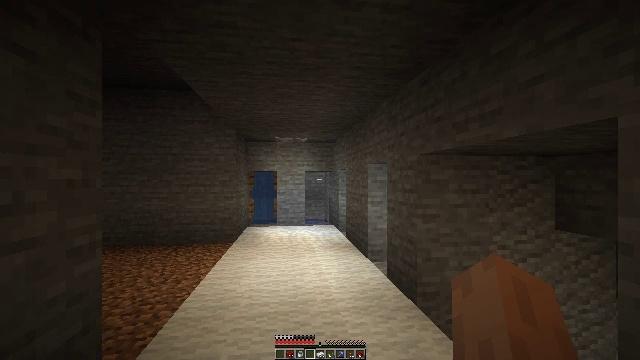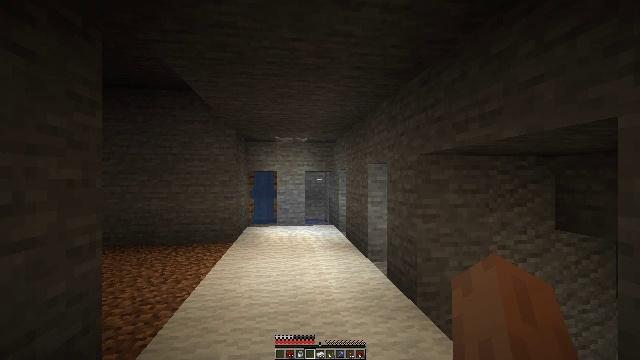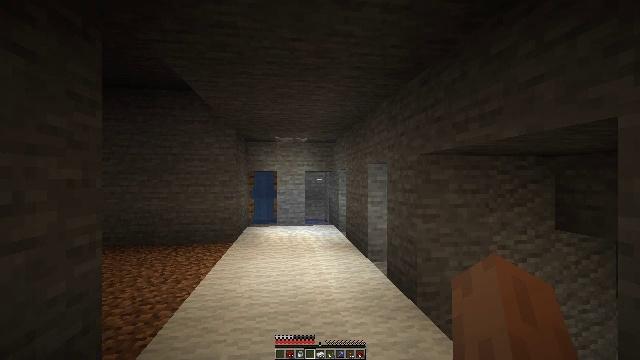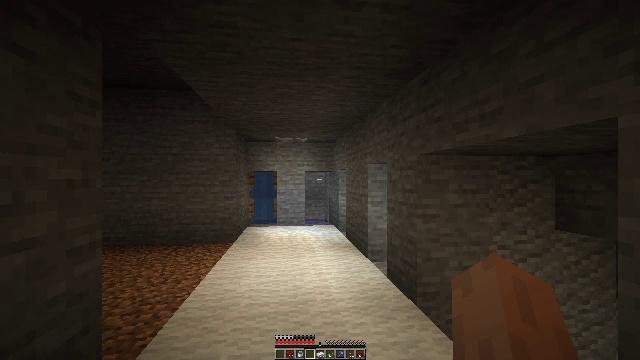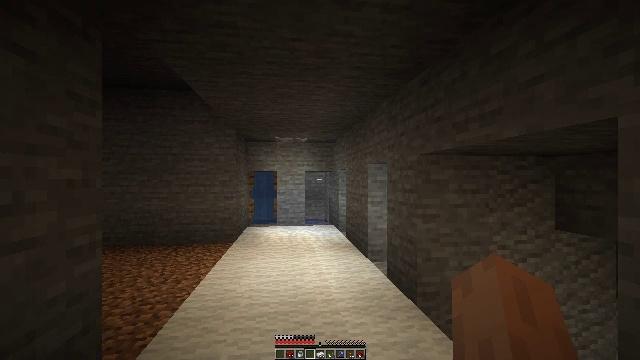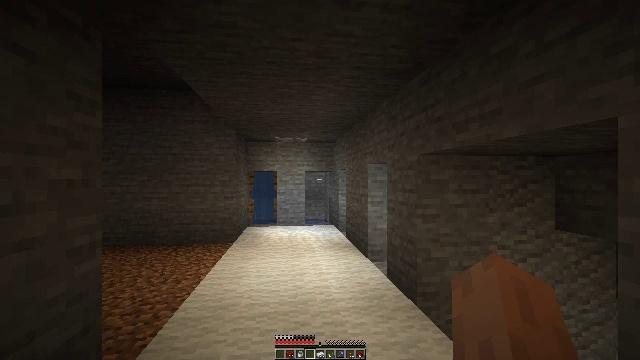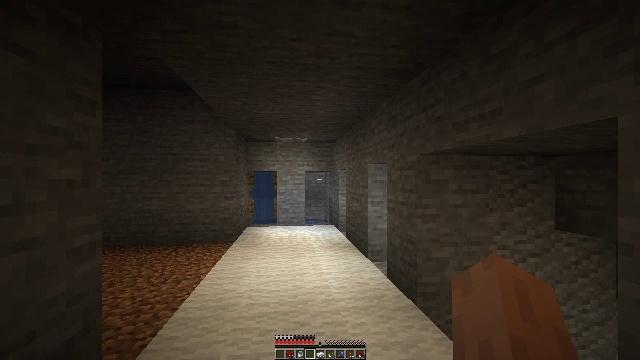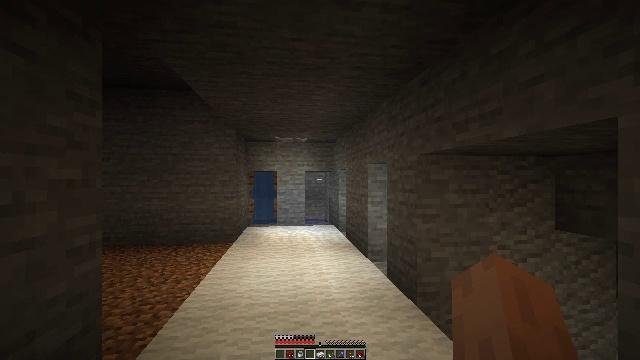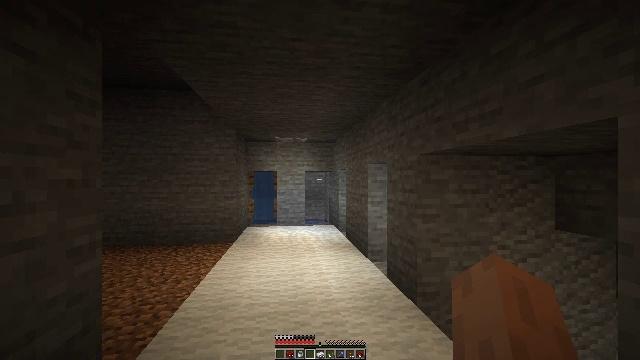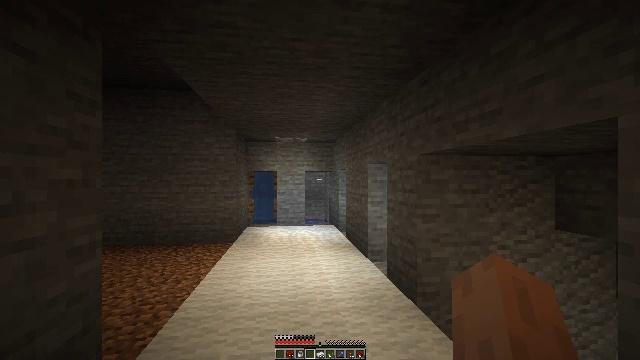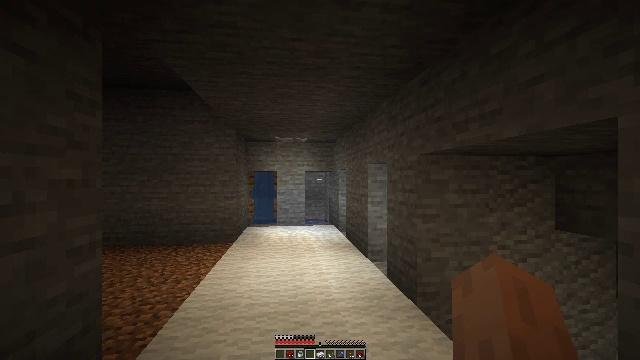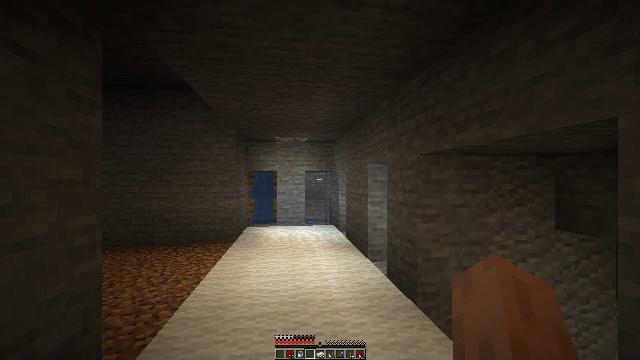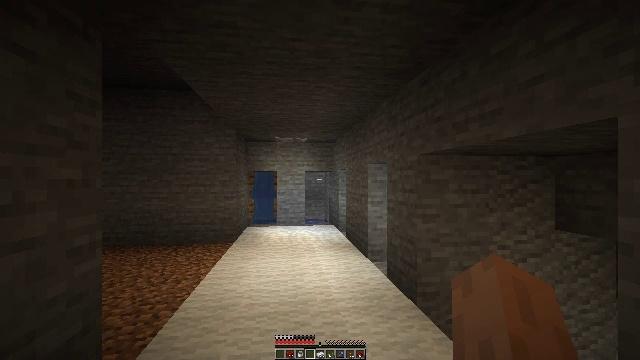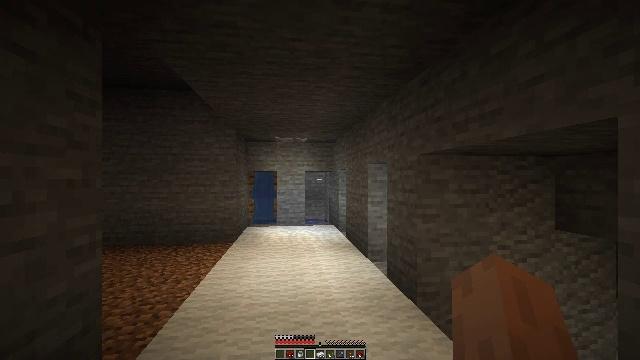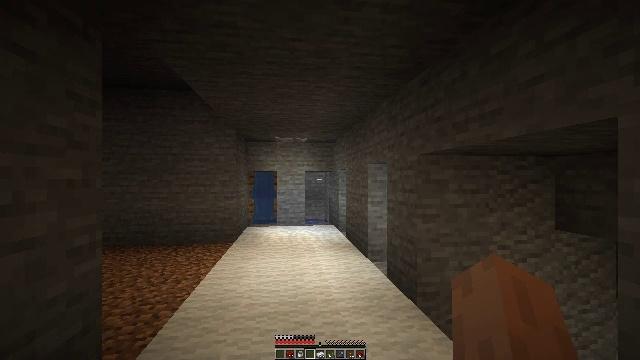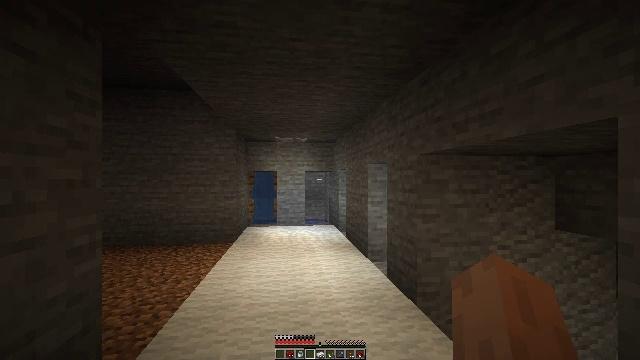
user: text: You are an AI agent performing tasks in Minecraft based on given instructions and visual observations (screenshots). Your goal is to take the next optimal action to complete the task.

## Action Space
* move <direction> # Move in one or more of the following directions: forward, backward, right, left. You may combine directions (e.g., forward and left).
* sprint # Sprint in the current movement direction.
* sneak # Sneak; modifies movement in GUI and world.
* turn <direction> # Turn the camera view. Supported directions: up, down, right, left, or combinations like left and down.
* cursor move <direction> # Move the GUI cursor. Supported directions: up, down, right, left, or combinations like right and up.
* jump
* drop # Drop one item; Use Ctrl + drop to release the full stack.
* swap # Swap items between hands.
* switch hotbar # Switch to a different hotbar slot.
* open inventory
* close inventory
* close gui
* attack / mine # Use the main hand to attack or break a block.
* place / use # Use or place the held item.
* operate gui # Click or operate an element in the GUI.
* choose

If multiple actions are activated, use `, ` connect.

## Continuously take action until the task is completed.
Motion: motion action
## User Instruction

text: Drop an iron ingot.
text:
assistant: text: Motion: no_op
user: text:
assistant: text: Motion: no_op
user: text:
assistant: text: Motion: no_op
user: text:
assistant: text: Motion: no_op
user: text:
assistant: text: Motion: no_op
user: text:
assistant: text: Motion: no_op
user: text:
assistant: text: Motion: no_op
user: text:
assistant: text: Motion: no_op
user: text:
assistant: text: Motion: no_op
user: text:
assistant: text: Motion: no_op
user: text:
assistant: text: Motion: no_op
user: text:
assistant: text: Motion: no_op
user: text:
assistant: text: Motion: no_op
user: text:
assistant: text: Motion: no_op
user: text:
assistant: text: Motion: no_op
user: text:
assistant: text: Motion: no_op
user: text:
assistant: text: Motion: no_op
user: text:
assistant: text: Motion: no_op
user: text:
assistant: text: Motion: no_op
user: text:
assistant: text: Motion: no_op
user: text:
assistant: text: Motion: no_op
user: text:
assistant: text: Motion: no_op
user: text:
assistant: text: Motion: no_op
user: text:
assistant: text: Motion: no_op
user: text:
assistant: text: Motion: no_op
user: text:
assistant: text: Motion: no_op
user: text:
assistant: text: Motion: no_op
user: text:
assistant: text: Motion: no_op
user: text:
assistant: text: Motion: no_op
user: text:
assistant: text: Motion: no_op